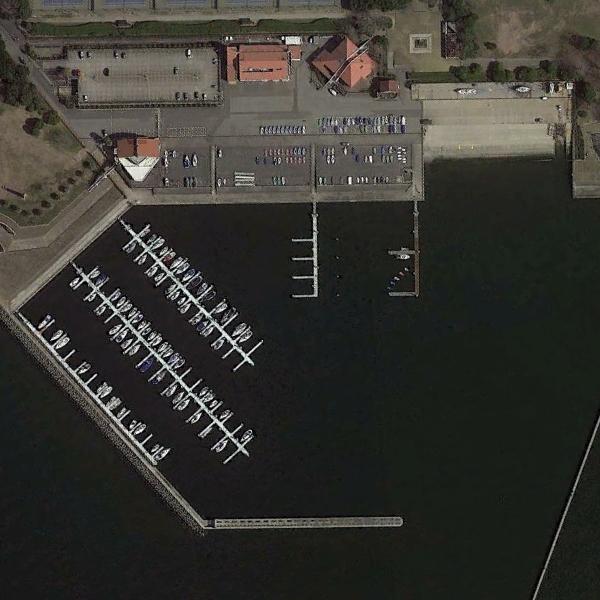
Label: Port